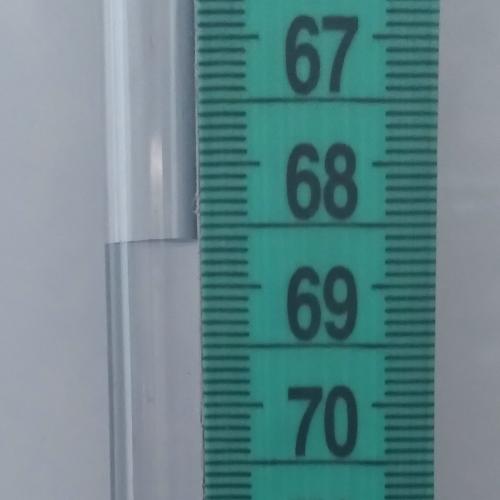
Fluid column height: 68.6 cm